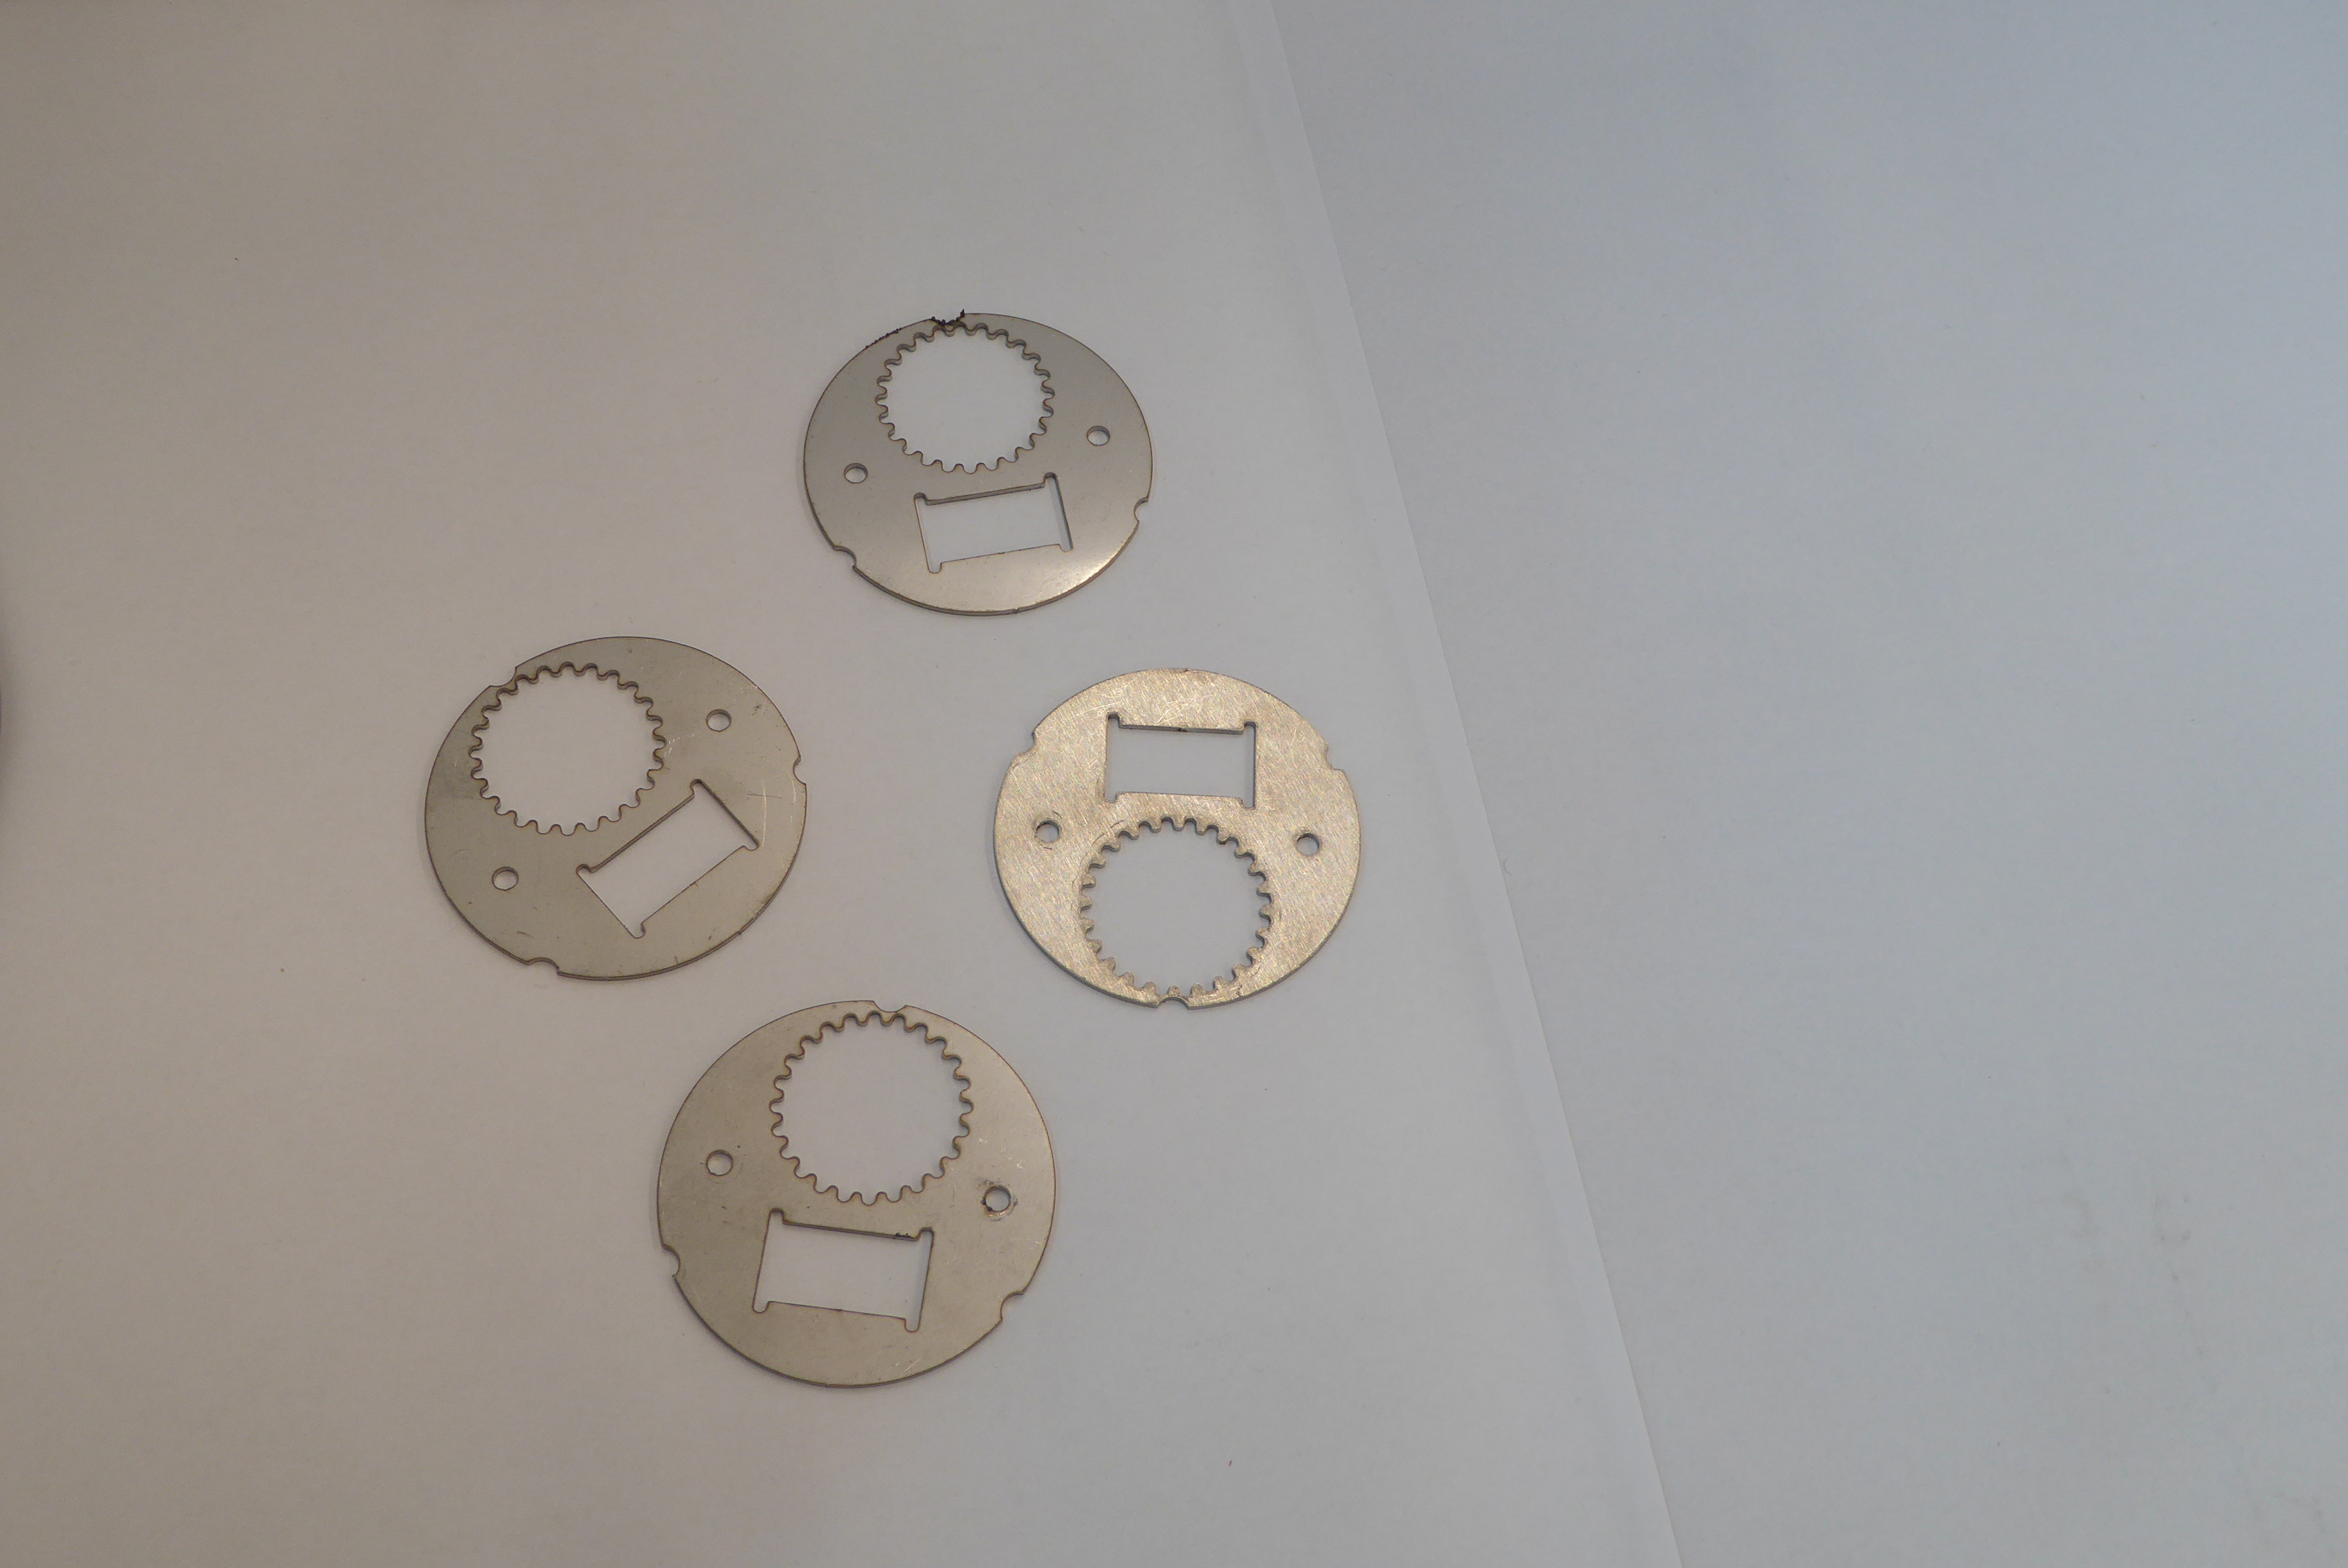
Label: Bottle Opener - Inlay